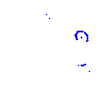
Particle: kaon